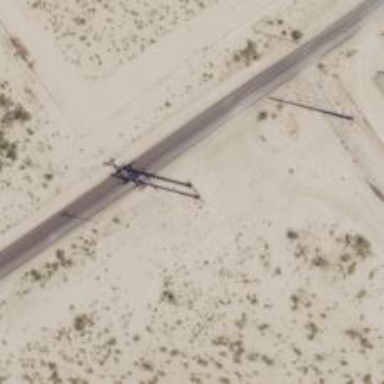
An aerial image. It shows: Power pole.